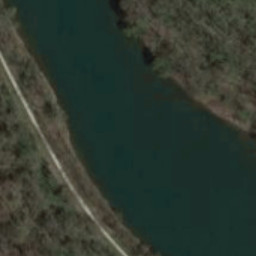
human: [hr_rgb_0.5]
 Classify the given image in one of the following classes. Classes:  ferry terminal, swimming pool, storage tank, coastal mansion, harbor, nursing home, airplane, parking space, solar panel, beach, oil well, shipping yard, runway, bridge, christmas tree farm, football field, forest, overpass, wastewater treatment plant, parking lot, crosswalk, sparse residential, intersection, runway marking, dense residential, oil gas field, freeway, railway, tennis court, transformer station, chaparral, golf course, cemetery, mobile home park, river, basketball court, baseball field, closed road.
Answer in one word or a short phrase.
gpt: river